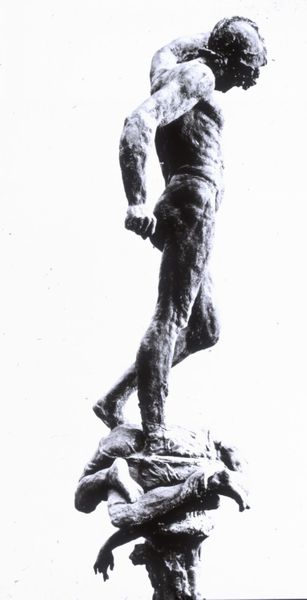
Titel: Perseus (Wachsmodell)
Künstler: Benvenuto Cellini
Institution: Florenz, Bargello
Schlagwörter: akt, fuß, hand, kampf, kopf, kämpfer, mann, nackt, weiß, grau, schwarz, säule, blick, arme, gesicht, spitze, stehen, stein, schlank, figur, haare, schulter, skulptur, statue, beine, bein, füße, liegen, kraft, muskeln, aufrecht, kontrapost, knie, liegend, dünn, hinten, rippen, schwarzweiss, soldat, helm, sieg, senkrecht, opfer, sieger, stele, statur, treten, zertreten, athletisch, tanzend, tanzt, po, statuen marmor stehend mann griechisch, steinfraß, tretend